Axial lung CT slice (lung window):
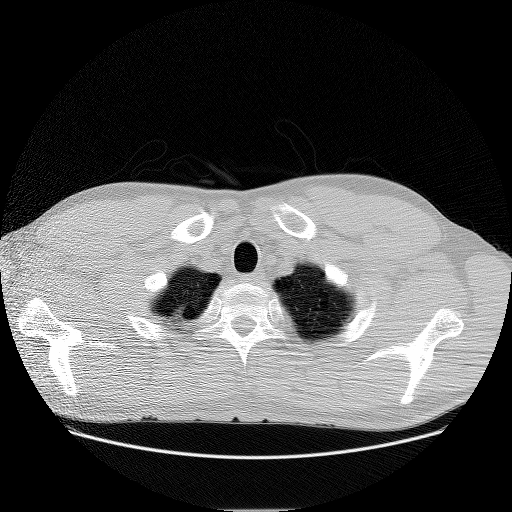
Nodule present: no